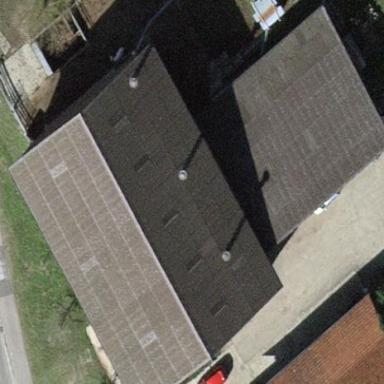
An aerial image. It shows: Stable.